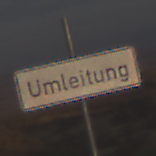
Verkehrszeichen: Umleitungsankuendigung
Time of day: SunriseSunset
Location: Outdoor (Nature)
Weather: PartlyCloudy
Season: NotSpecified
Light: Natural